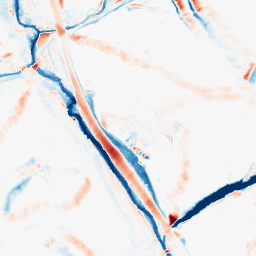
Category: morphological
Decomposition family: morphological_diamond
Decomposition parameters: operation: average
radius: 10
Upsampling method: quintic
Upsampling parameters: scale: 2
Upsampling scale: 2